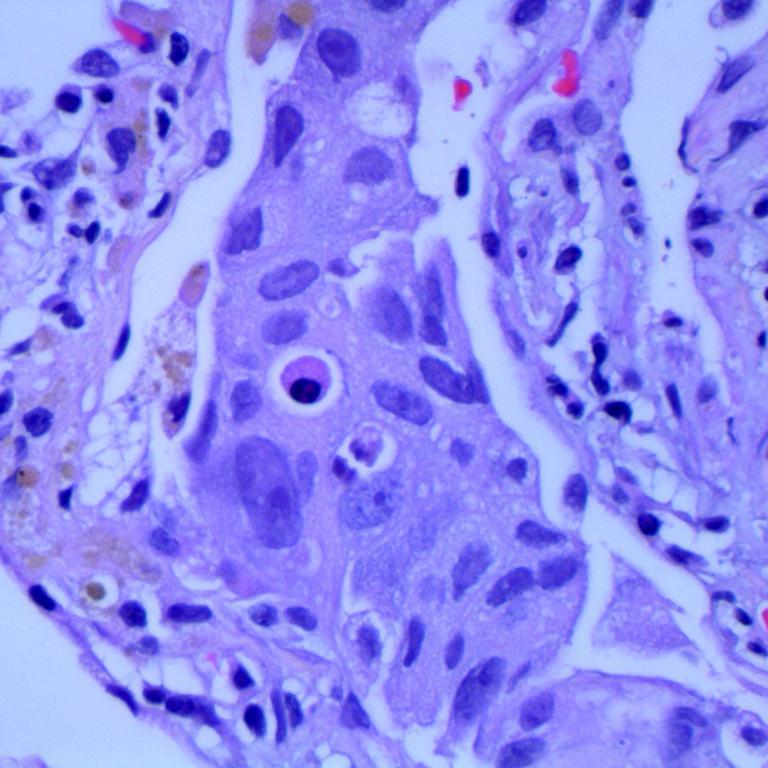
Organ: lung
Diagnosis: adenocarcinomas